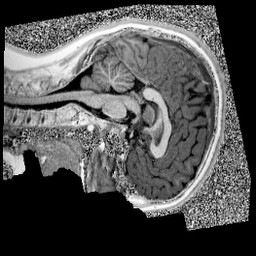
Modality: UNIT1
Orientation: sagittal
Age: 12
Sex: male
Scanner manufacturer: siemens
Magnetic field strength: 3 T
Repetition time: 4 s
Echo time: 0.00299 s